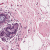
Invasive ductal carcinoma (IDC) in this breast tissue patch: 0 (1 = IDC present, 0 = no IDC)